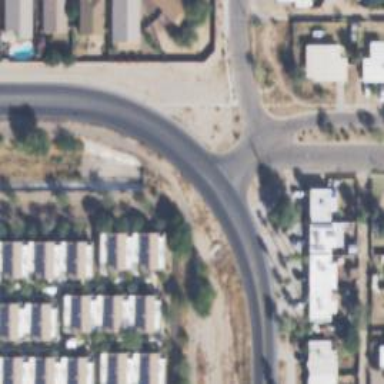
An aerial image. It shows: Road with stop sign.